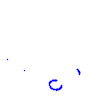
Particle: proton